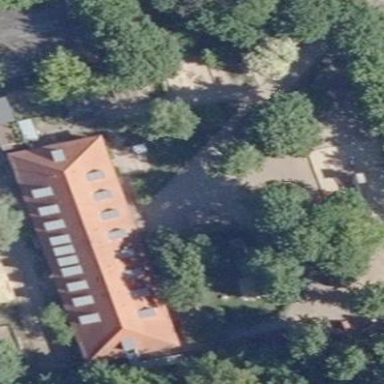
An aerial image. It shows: Kindergarten surrounded by fence.